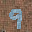
Label: 9